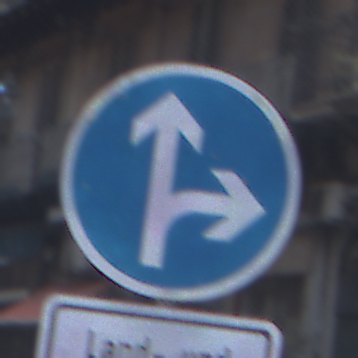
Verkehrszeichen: VorgeschriebeneFahrtrichtungGeradeausOderRechts
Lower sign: BesondereFahrzeugeUndTransportgueter8
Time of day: SunriseSunset
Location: Outdoor (Urban)
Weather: PartlyCloudy
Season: NotSpecified
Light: Natural